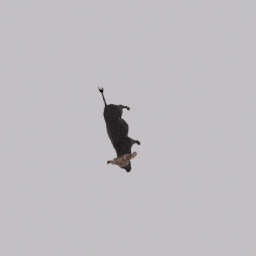
Label: animals